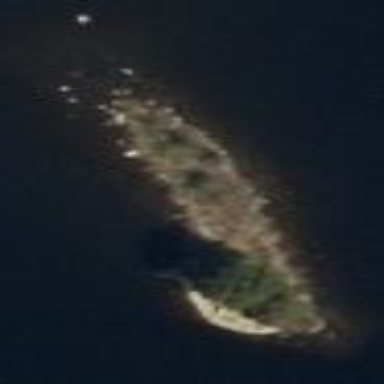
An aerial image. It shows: Islet.